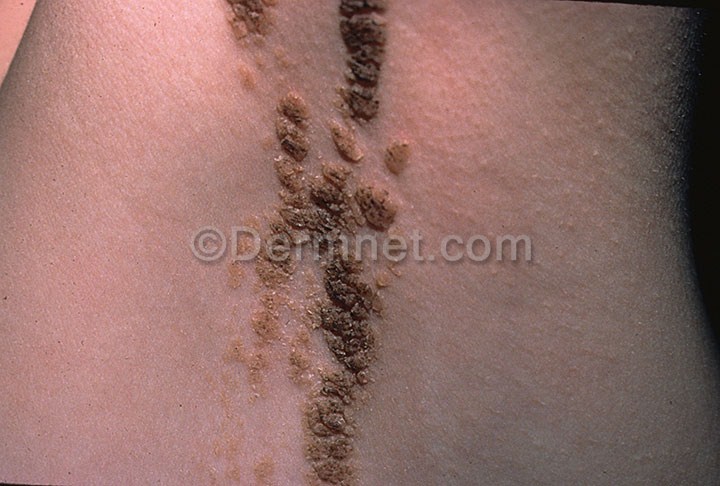
Disease: Seborrheic Keratoses and other Benign Tumors